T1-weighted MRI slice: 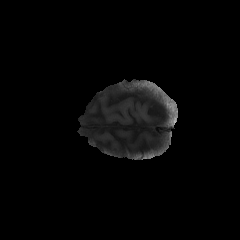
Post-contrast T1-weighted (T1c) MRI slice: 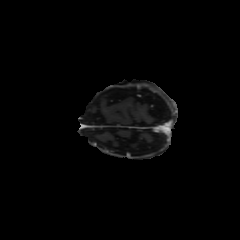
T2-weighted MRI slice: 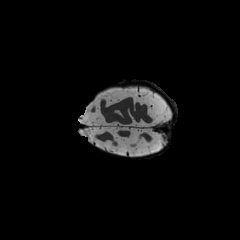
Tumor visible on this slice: no